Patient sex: M
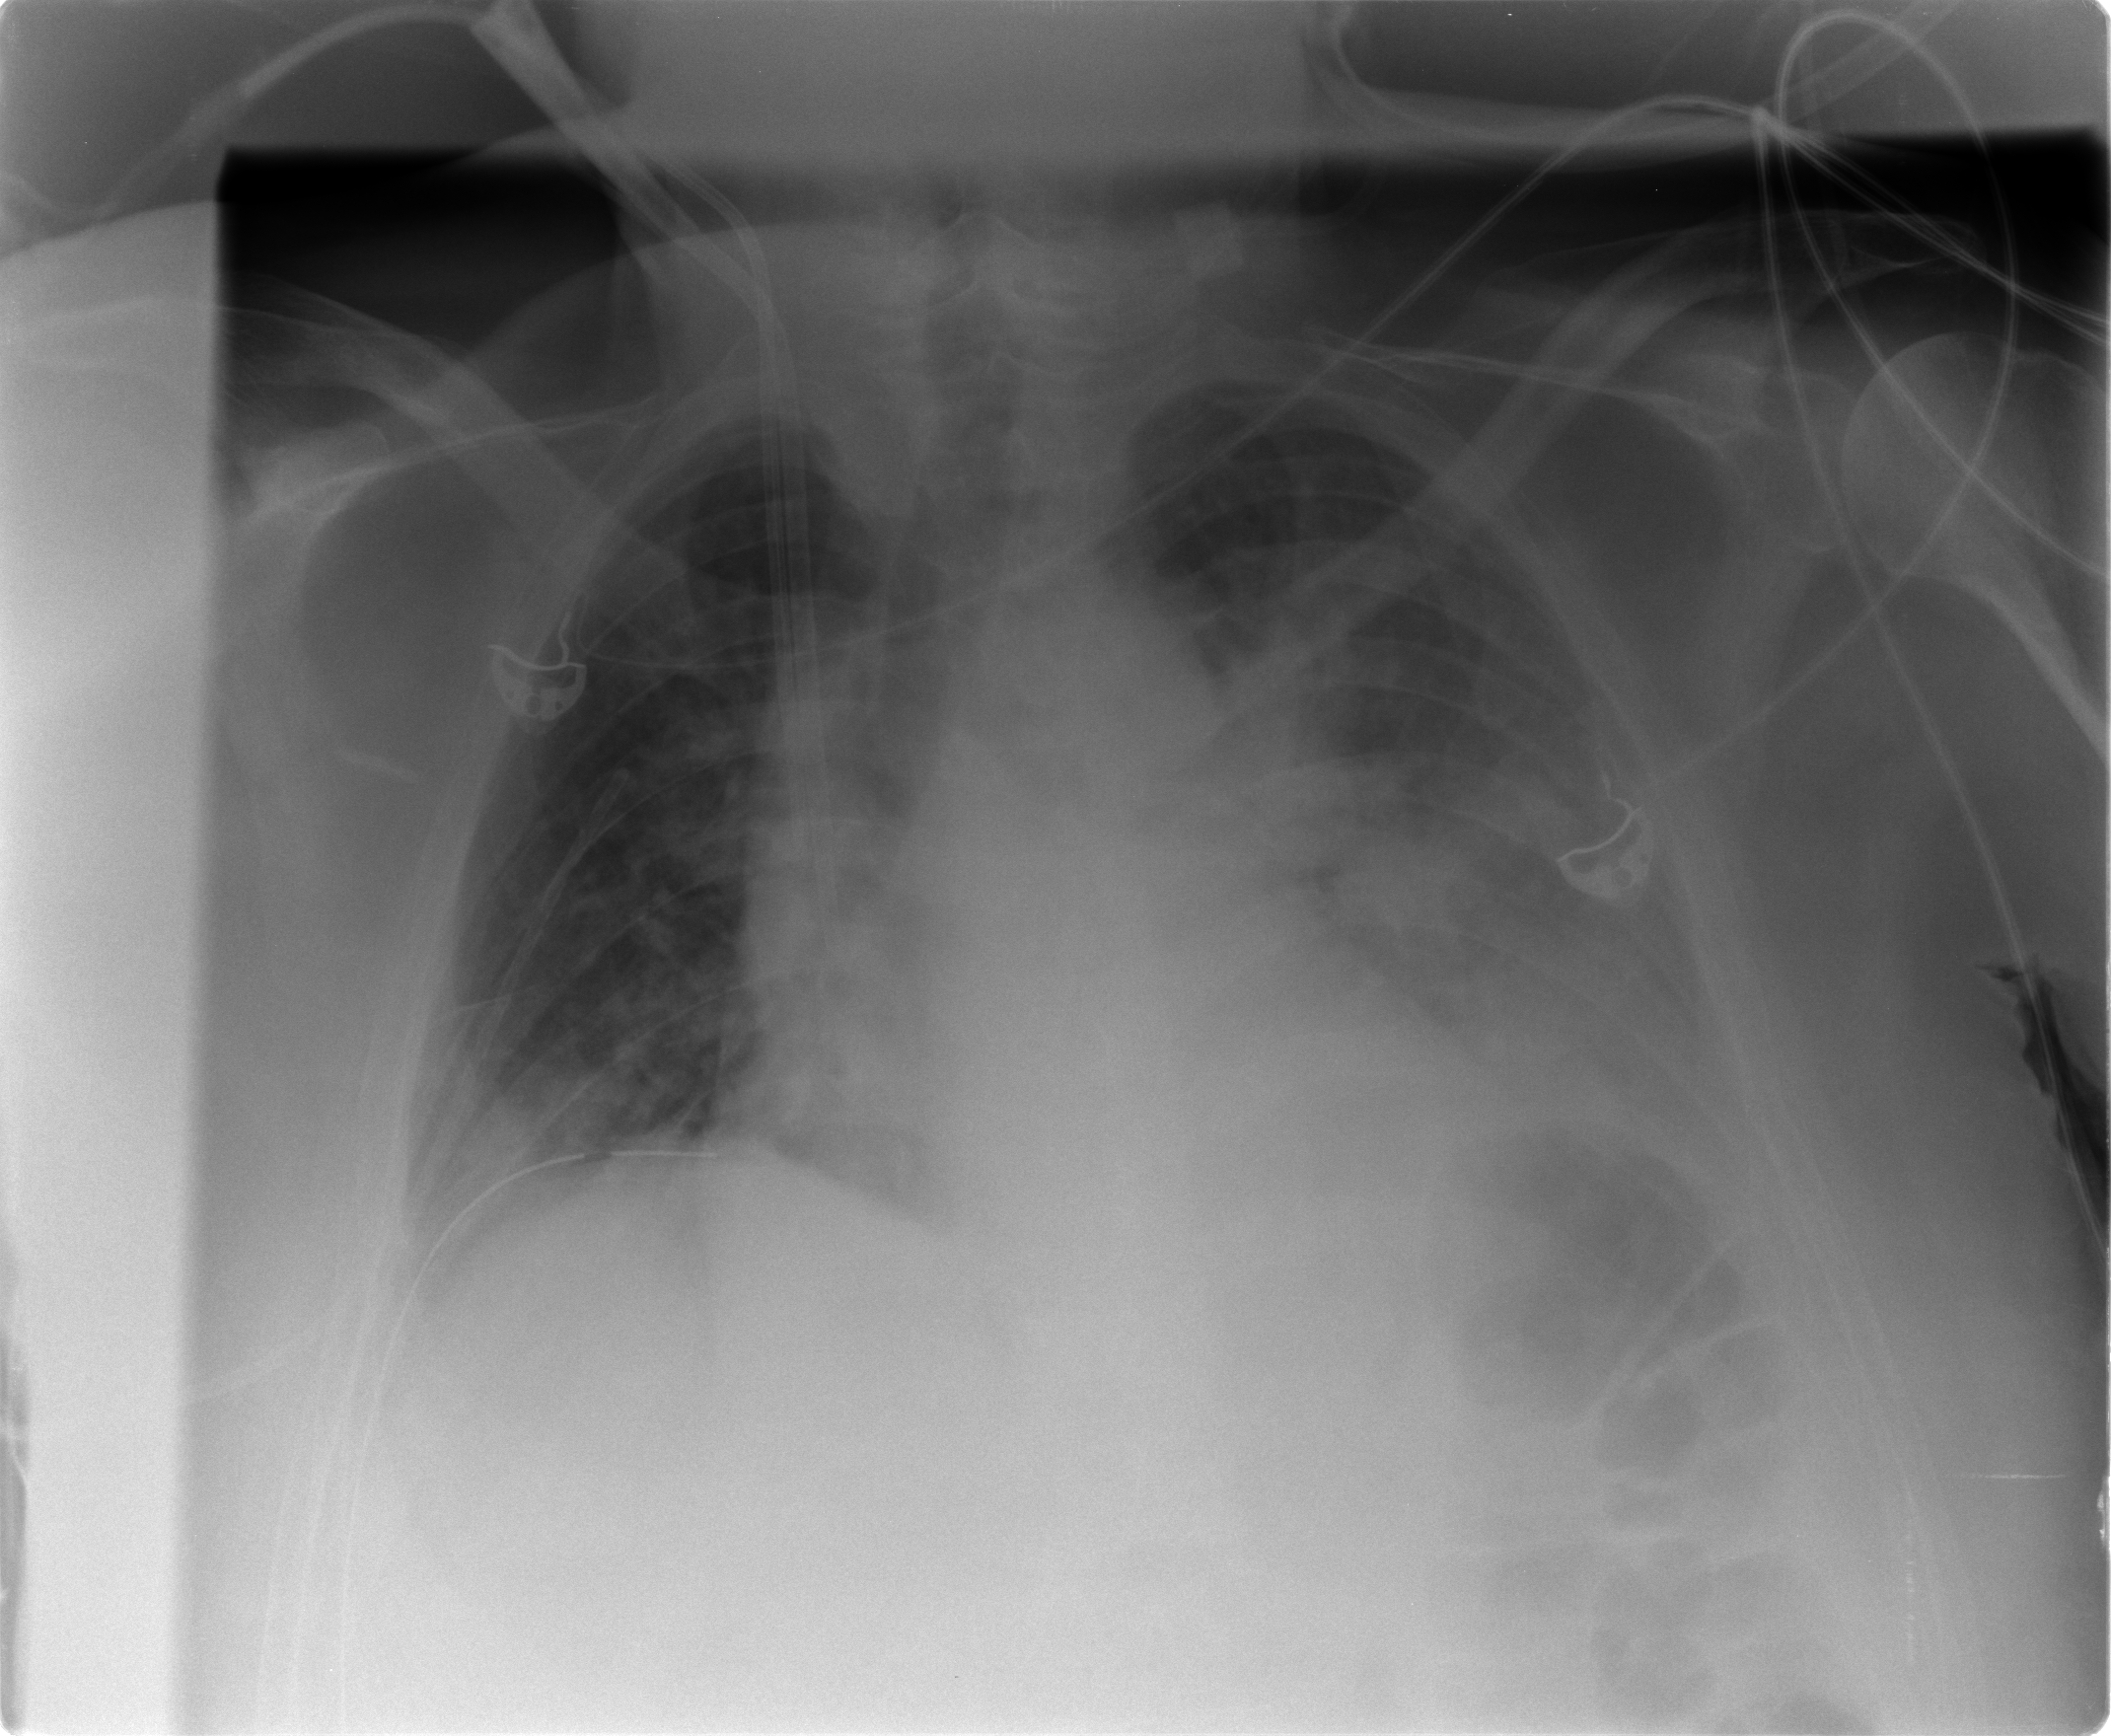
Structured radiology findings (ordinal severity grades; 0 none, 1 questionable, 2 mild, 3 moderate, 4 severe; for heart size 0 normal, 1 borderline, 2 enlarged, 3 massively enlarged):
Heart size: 1
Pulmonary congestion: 3
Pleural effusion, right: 2
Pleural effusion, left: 2
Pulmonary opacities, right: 2
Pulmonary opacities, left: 3
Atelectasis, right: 2
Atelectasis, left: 3